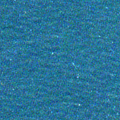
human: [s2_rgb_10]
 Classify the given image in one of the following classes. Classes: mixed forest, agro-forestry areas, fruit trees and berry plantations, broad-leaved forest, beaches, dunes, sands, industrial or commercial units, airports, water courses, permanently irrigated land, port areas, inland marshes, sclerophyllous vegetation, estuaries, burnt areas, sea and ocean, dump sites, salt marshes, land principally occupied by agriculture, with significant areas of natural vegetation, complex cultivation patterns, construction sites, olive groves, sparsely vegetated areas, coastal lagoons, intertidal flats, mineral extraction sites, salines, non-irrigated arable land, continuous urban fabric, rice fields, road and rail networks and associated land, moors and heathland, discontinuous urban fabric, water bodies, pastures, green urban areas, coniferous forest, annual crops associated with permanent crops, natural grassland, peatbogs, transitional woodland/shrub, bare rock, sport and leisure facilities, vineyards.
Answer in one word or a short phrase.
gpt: sea and ocean